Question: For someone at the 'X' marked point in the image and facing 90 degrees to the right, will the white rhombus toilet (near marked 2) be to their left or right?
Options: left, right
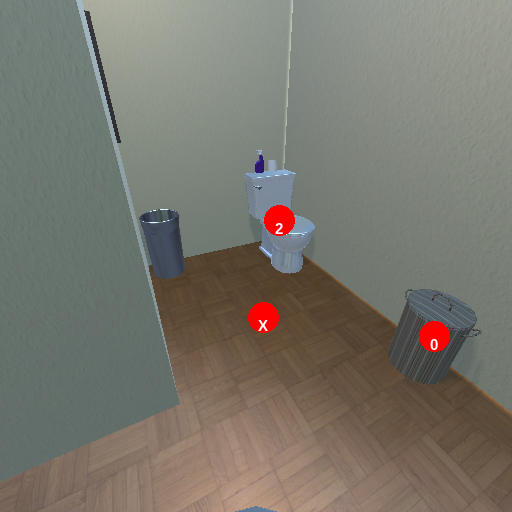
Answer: left